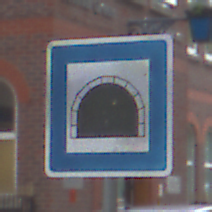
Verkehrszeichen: Tunnel
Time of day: MorningAfternoon
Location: Outdoor (Urban)
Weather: Overcast
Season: NotSpecified
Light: Natural